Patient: sex M, age 77
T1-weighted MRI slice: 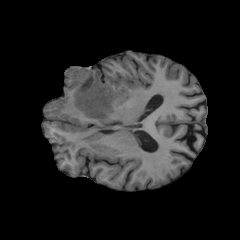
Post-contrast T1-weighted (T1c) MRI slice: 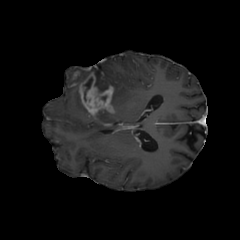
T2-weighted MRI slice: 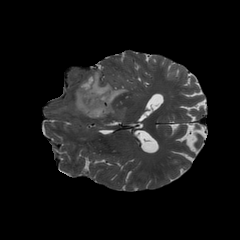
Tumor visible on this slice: yes
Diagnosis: Glioblastoma, IDH-wildtype
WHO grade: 4